Interaction volume radius: 10 \u00c5
Interaction volume height: 20 \u00c5
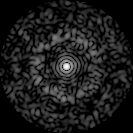
Disorder parameter: 0.8418